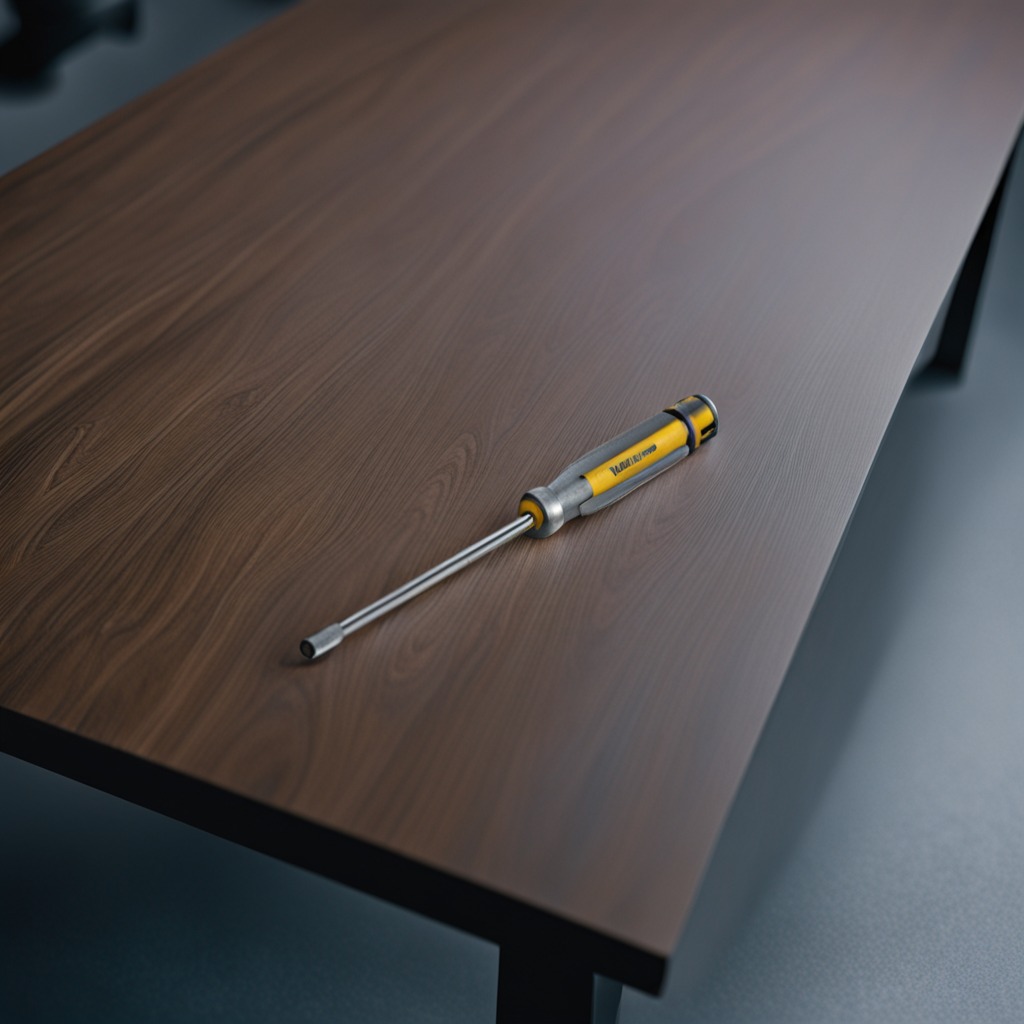
A screwdriver lies on the table.